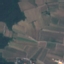
Land use / land cover: PermanentCrop